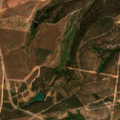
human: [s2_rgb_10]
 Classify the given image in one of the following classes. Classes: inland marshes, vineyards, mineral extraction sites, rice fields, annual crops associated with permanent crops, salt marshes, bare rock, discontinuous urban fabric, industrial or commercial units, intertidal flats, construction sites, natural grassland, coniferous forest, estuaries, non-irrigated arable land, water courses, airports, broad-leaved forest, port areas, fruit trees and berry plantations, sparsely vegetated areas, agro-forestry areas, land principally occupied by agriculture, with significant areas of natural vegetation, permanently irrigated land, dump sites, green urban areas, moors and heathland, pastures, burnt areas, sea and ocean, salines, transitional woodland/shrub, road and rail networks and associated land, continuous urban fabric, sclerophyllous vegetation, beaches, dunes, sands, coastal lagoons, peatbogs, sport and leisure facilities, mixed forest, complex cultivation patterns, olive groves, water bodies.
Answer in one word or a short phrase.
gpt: olive groves, agro-forestry areas, broad-leaved forest, transitional woodland/shrub